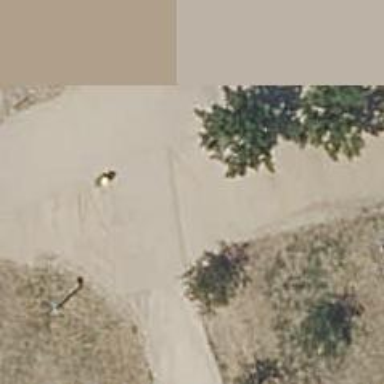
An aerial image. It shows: Footway with ground surface.